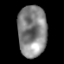
Tissue: lung
Cell type: Others
Senescence score: 0.1406
Nuclear area (px): 1451
Mean DAPI intensity: 133.78